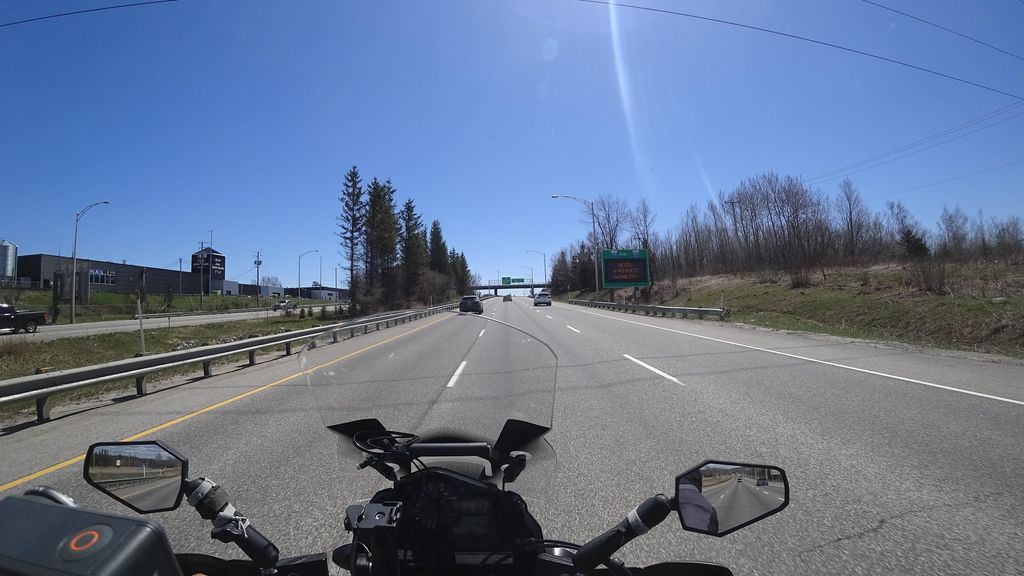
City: quebec_city